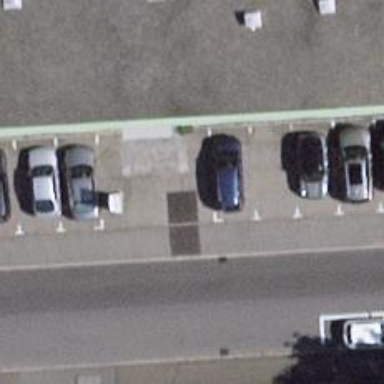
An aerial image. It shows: Parking space.